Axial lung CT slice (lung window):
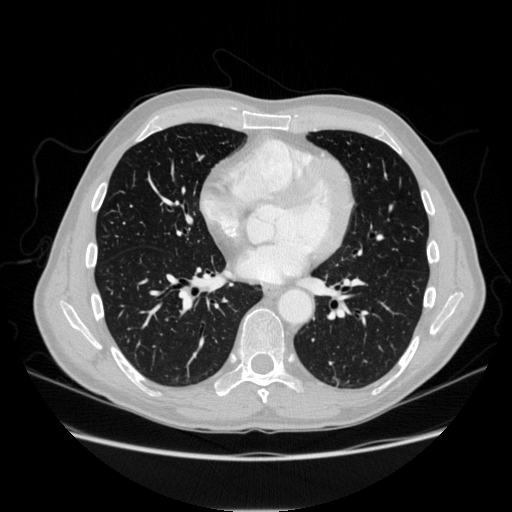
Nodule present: no